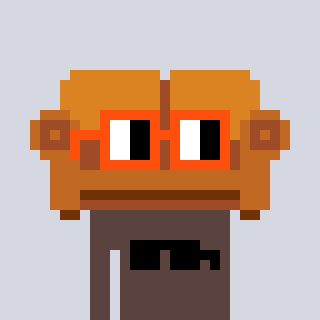
a pixel art character with square orange glasses, a couch-shaped head and a darkbrown-colored body on a cool background